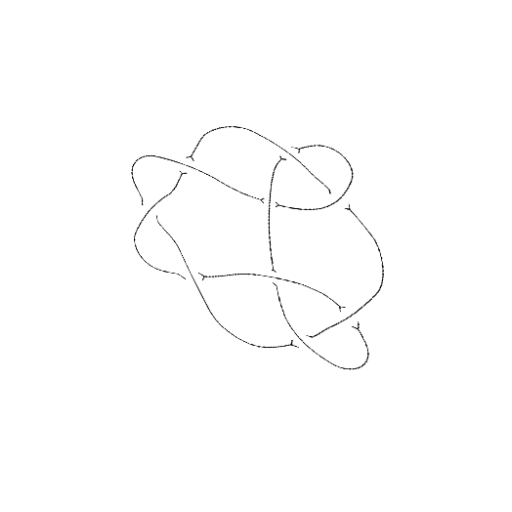
Crossing number: 9